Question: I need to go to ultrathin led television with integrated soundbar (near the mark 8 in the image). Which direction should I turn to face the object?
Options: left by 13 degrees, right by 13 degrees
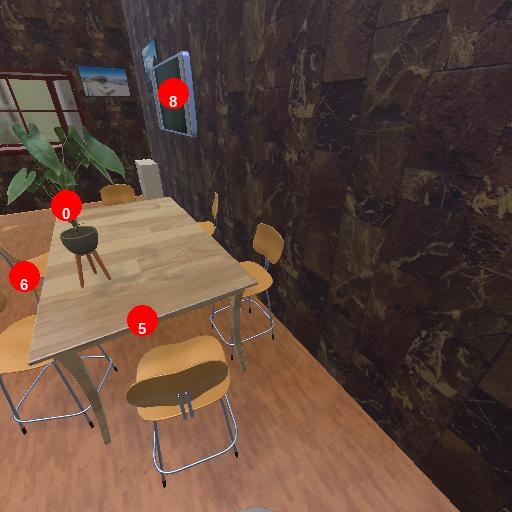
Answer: left by 13 degrees